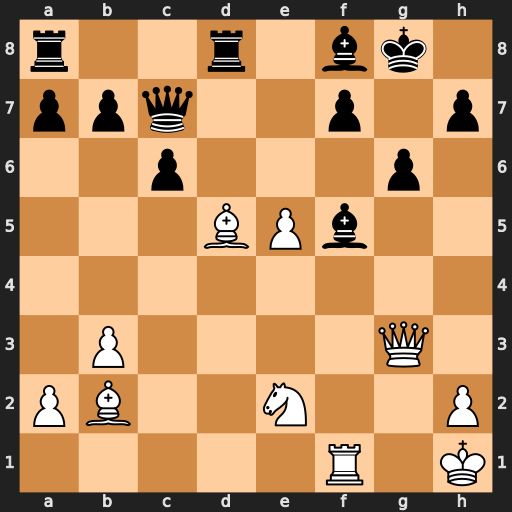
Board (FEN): r2r1bk1/ppq2p1p/2p3p1/3BPb2/8/1P4Q1/PB2N2P/5R1K
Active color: w
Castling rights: -
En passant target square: -
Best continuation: e6 Bd6 exf7+ Kf8 Qg5 cxd5 Rxf5 Qc2 Qf6